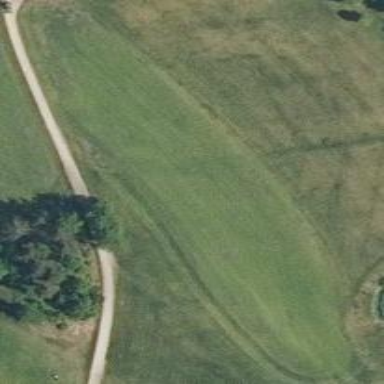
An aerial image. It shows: Golf fairway surrounded by grass.